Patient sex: M
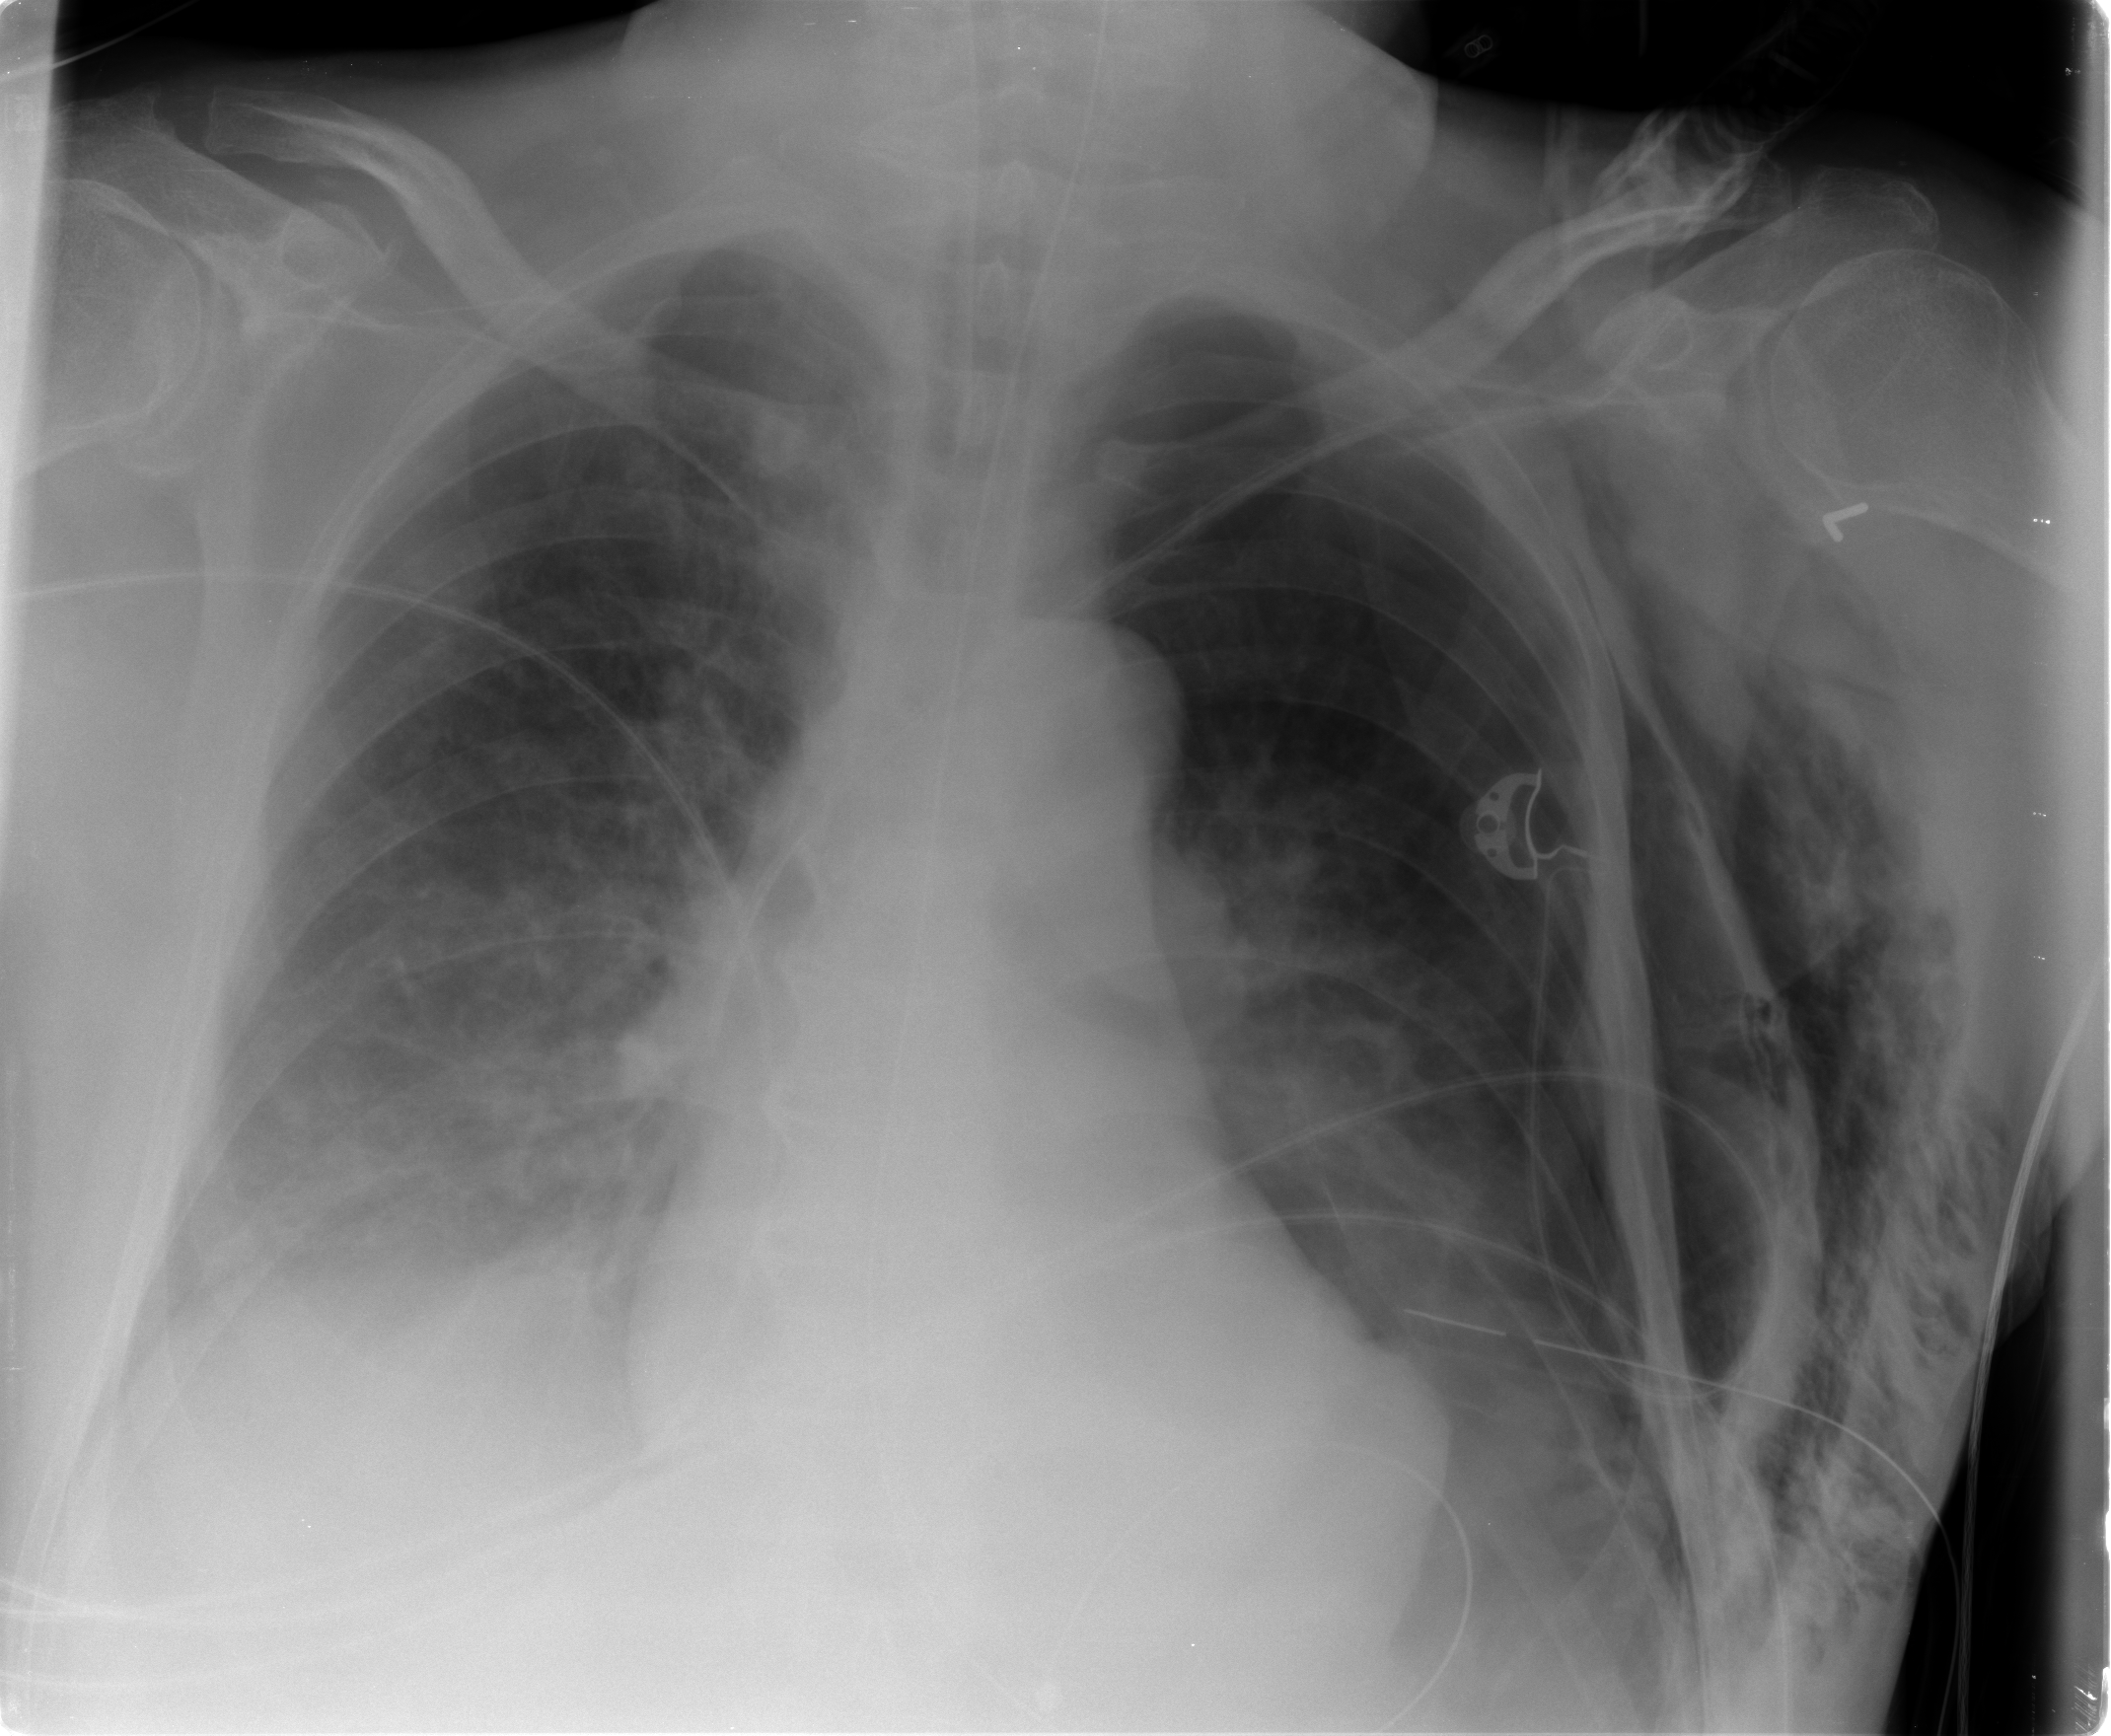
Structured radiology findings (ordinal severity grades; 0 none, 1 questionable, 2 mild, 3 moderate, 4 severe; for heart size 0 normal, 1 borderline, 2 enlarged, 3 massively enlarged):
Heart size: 0
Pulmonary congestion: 2
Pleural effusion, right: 2
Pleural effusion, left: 2
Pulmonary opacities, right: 2
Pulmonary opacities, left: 2
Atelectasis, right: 2
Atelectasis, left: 2